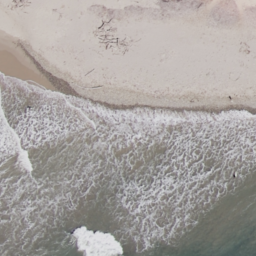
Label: beach